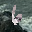
Label: 6